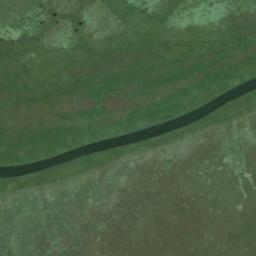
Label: river